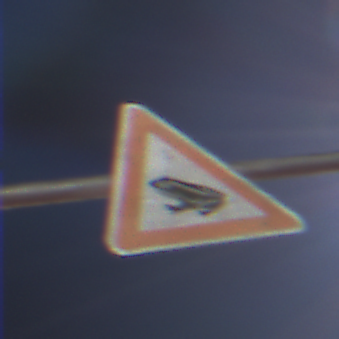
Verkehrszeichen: AmphibienwanderungRechts
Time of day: Night
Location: Outdoor (Urban)
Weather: PartlyCloudy
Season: NotSpecified
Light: Artificial